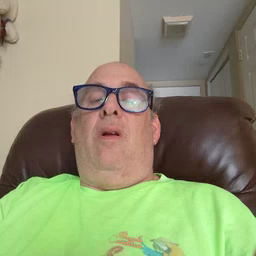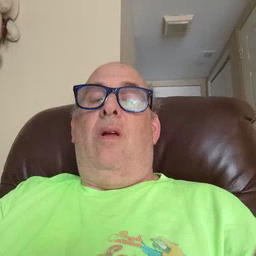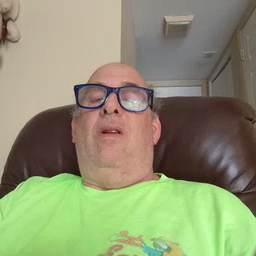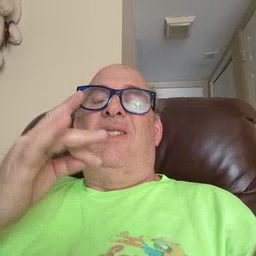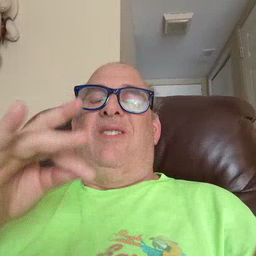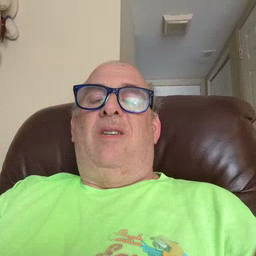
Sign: sticky